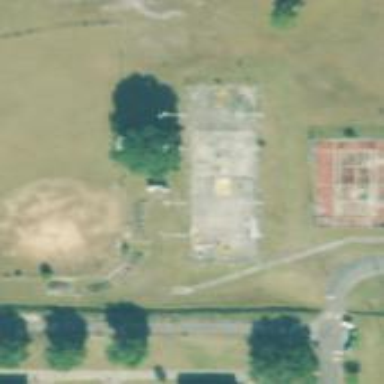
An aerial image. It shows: Basketball court on pitch.